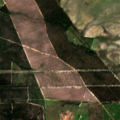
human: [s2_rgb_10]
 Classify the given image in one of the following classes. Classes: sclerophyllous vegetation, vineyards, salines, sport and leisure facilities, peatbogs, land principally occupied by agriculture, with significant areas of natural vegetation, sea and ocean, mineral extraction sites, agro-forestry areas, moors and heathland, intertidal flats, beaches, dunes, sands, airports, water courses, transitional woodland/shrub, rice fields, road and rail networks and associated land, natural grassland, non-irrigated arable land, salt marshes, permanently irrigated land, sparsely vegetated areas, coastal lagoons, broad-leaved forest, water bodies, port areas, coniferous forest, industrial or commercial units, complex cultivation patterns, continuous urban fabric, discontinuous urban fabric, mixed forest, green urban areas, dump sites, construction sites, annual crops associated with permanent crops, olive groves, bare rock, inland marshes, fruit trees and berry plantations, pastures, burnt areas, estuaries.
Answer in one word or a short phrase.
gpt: non-irrigated arable land, broad-leaved forest, transitional woodland/shrub